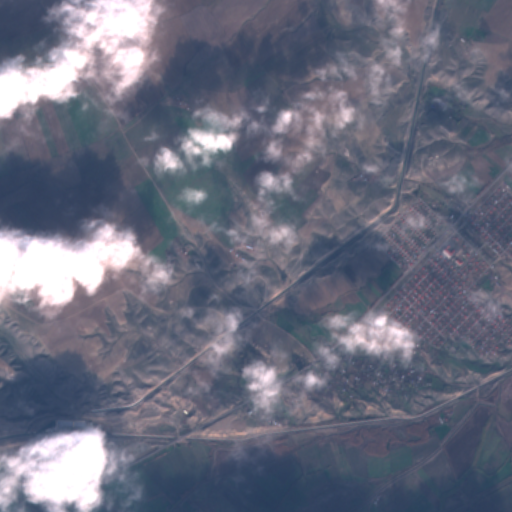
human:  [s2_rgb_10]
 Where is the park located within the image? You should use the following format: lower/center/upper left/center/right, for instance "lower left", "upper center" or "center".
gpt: The park is located in the center right of the image.
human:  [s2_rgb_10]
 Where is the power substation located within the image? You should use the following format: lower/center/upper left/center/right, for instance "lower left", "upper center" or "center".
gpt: The power substation is located in the lower left of the image.
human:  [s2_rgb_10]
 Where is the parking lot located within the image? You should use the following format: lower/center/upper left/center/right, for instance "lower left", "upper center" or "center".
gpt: There is no parking lot in the image.